Question: I <URL> for glass development successfully.
Then I create a sample project and try to develop google glass card or timelineitem.
when I compile and run, an error occurred from
'''
java.lang.NoClassDefFoundError: com.google.android.glass.app.Card
'''
this error also occurring for
'''
com.google.android.glass.timeline.TimelineManager
'''

How can I solve it?
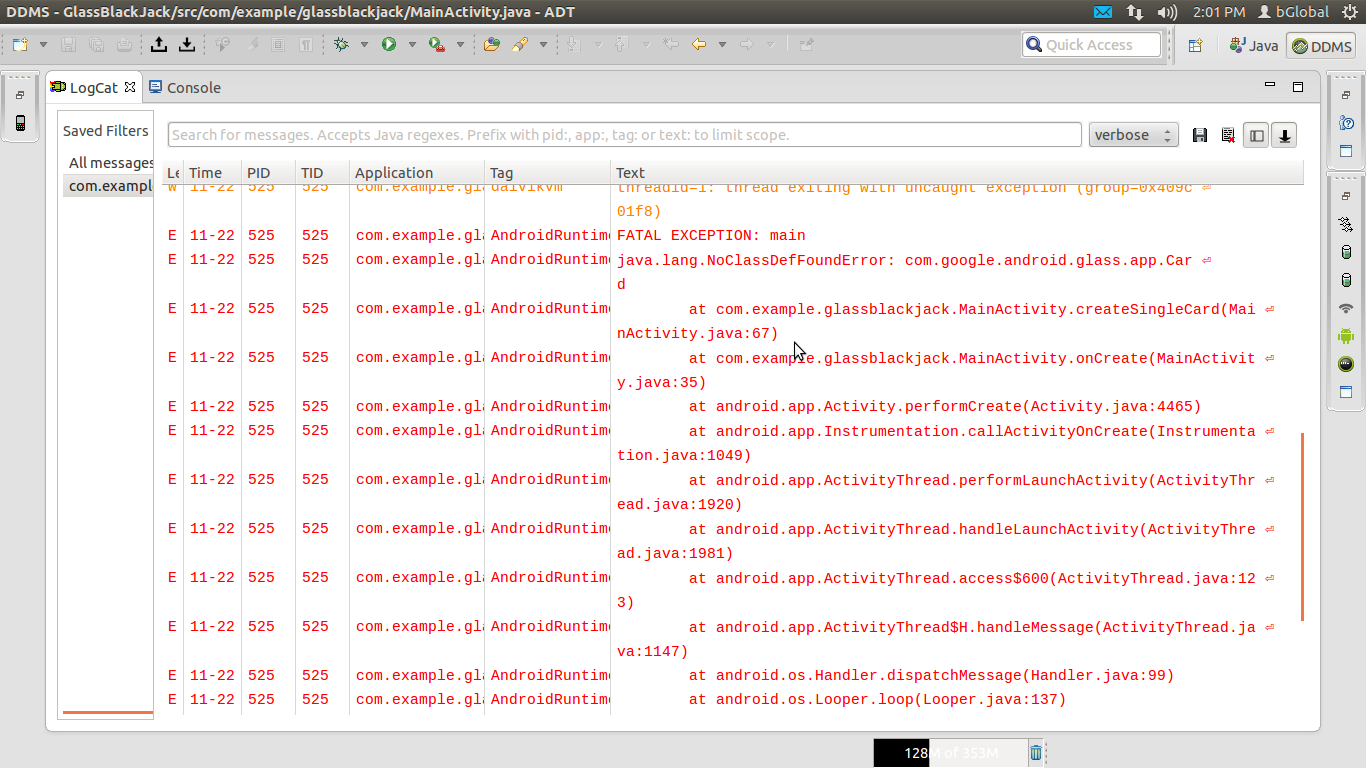
Answer: You have to set your project to compile with the Glass GDK.
Make sure you're targeting 15, have the GDK downloaded as per the other answer, and then:
Select your project on the left side of the screen, open project poperties (alt-enter, or right click -> properties), go to Android tab, scroll down to Android 4.0.3, and in that section will be the Glass Development Kit Sneak Peak. Check the box next to this, hit ok and everything should start working.
EDIT:
Just to make sure, your manifest should have this line:
'''
<uses-sdk
android:minSdkVersion="15"
android:targetSdkVersion="15" />
'''